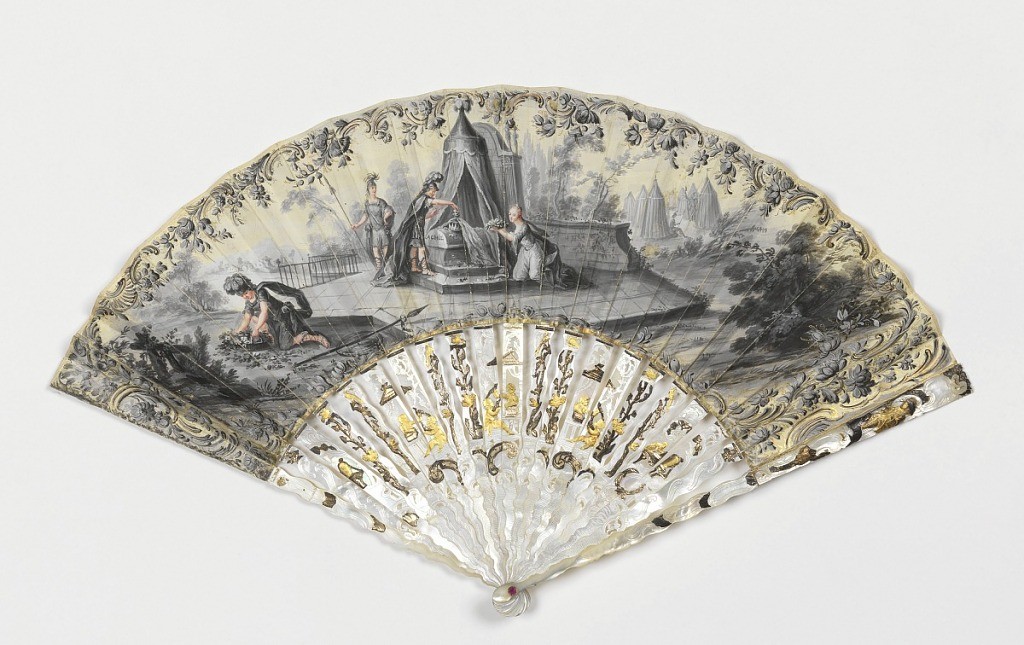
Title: Pleated fan and case
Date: ca. 1762
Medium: Gilded and gouache-painted skin leaf; mother-of-pearl sticks with metal foil, wood box lined with silk
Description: Gilded and gouache-painted skin leaf. Obverse in grisaille: female and warrior figured laying flowers upon a tomb. Reverse in grisaille: Italian landscape. Sticks and guards, pierced mother-of-pearl with metal foil, showing putti with birds.